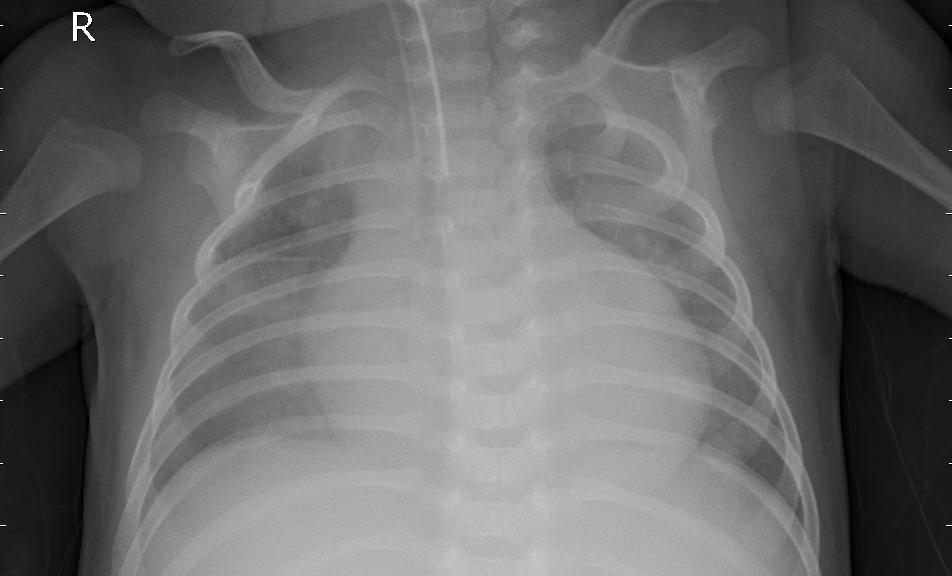
Diagnosis: PNEUMONIA